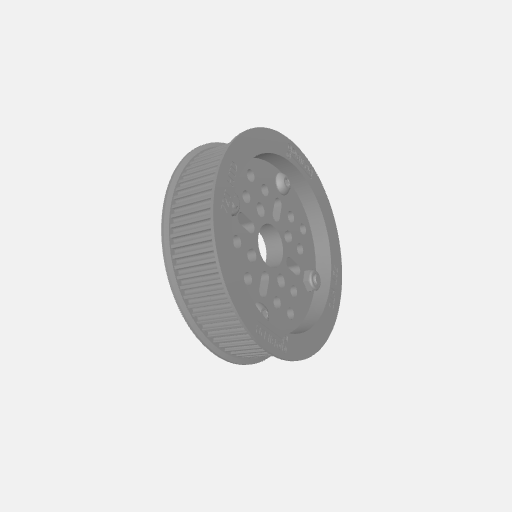
Part: Pulley3P14ID72T